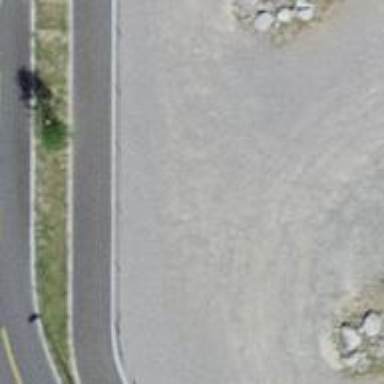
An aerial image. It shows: Parking aisle with gravel surface.